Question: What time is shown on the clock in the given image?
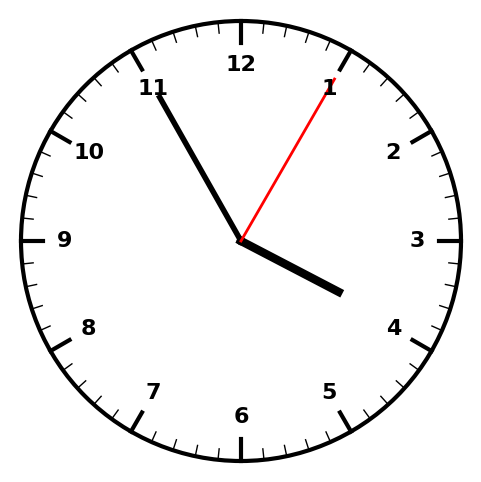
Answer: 03:55:05